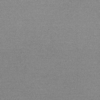
Label: dusty